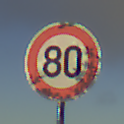
Verkehrszeichen: Geschwindigkeit80
Umgebung: Outdoor, Nature
Tageszeit: SunriseSunset
Wetter: PartlyCloudy
Licht: Natural
Jahreszeit: NotSpecified
Kontrast: HighContrast